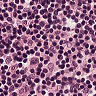
Metastatic tissue present: no